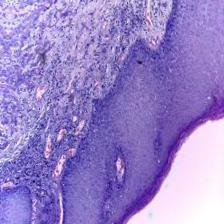
Diagnosis: Normal